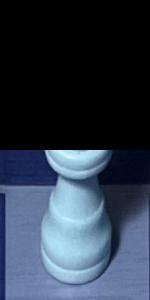
Label: Queen_White